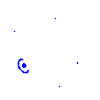
Particle: electron